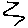
Label: zigzag